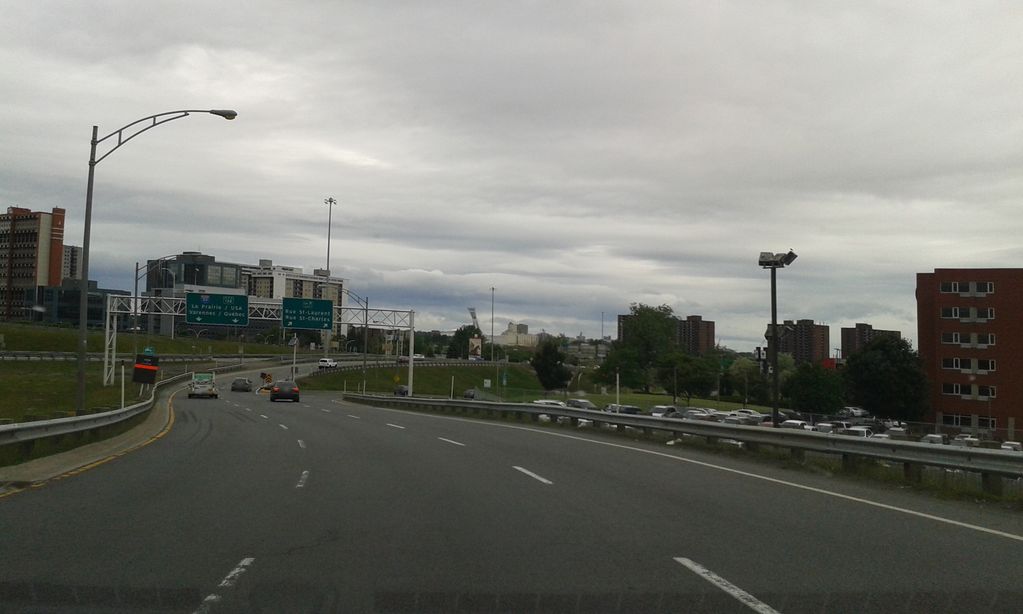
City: montreal